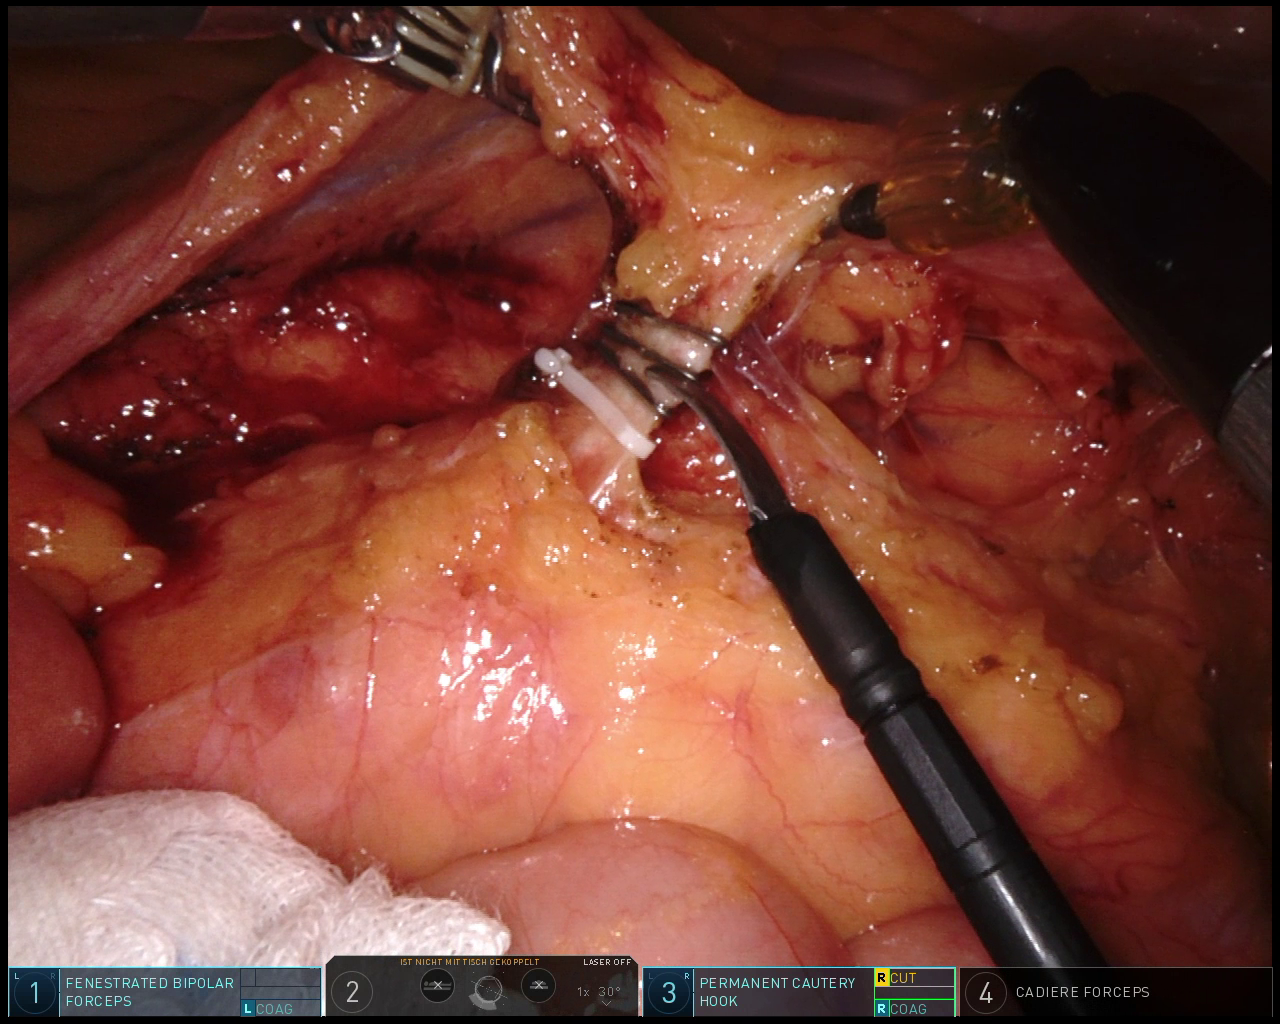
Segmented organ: intestinal_veins
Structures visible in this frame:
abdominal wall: no
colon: no
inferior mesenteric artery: yes
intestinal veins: yes
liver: no
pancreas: no
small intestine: yes
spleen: no
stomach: no
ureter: no
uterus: no
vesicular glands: no